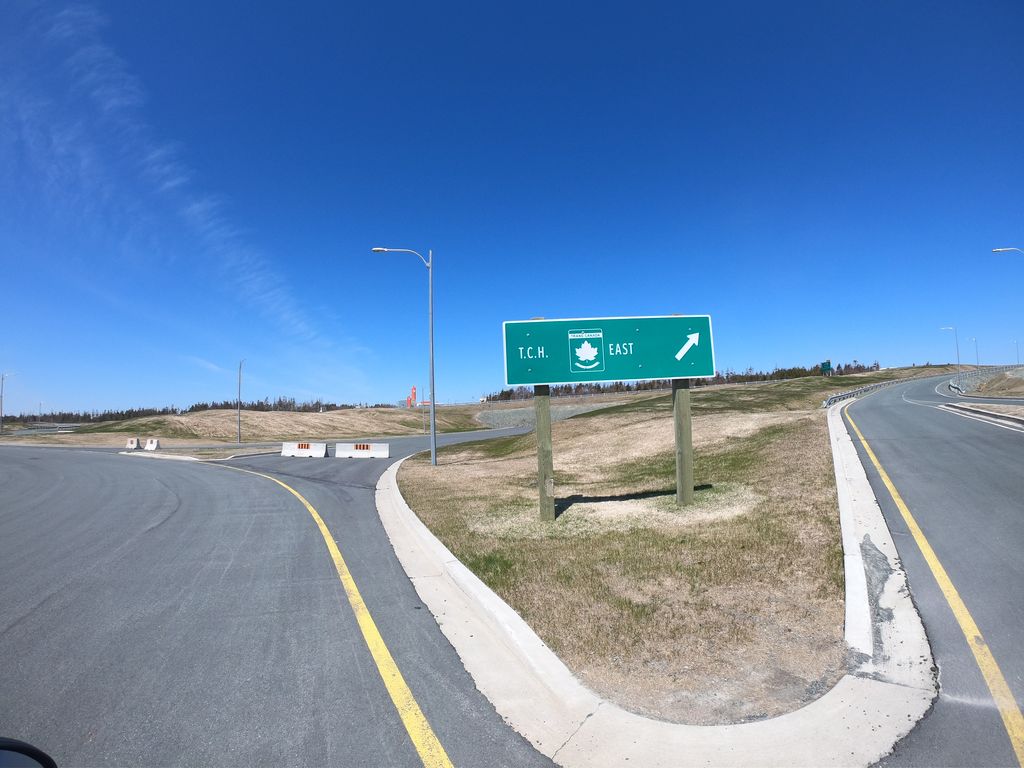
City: st_johns